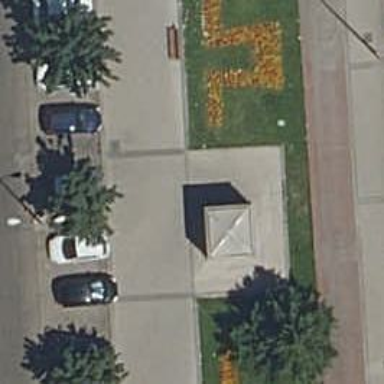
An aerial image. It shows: Subway entrance.